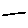
Label: line